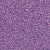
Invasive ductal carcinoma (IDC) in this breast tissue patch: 1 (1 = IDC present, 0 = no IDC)